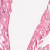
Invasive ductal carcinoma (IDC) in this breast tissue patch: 0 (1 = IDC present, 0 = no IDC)